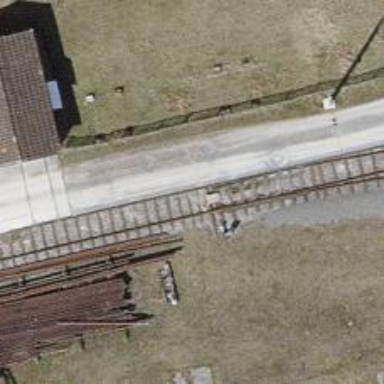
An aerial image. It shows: Railway yard.